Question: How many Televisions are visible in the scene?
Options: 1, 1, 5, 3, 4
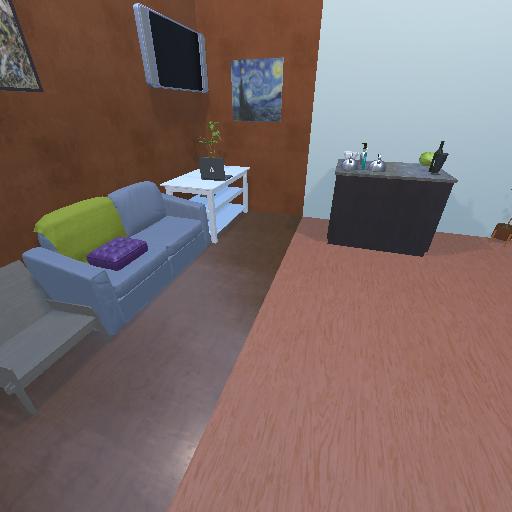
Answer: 1